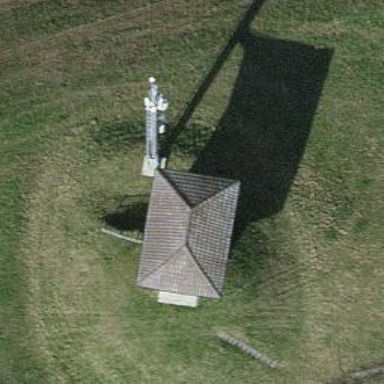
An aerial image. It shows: Communication mast tower.